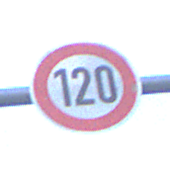
Verkehrszeichen: Geschwindigkeit120
Umgebung: Outdoor, Urban
Tageszeit: SunriseSunset
Wetter: PartlyCloudy
Licht: Natural
Jahreszeit: NotSpecified
Kontrast: LowContrast